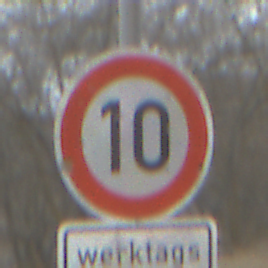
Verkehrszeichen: Geschwindigkeit10
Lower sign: ZeitangabenMitBeschraenkungAufWochentage7
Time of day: MorningAfternoon
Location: Outdoor (Nature)
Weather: PartlyCloudy
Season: Autumn
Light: Natural